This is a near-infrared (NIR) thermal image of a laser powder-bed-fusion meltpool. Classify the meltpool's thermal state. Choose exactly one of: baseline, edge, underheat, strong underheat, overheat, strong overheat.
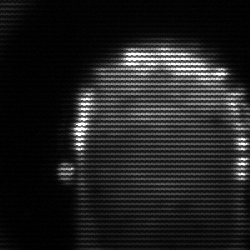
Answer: baseline